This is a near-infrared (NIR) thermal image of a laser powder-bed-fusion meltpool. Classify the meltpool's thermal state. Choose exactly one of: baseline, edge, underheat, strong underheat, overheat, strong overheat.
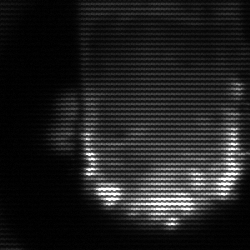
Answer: baseline